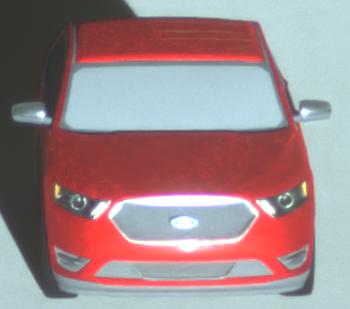
Make: Ford
Model: Taurus
Detailed model: SHO
Model produced from: 2012
Model produced until: 2019
Doors: 4
Color: red
Road condition: dry road
Daytime: night
Contrast: high contrast